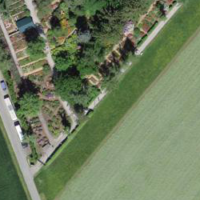
EUNIS habitat code: 52
Species observed at this site:
Phylloscopus collybita
Corvus corone
Cyanistes caeruleus
Parus major
Chloris chloris
Erithacus rubecula
Dendrocopos major
Fringilla coelebs
Regulus ignicapilla
Buteo buteo
Lamium galeobdolon
Sylvia atricapilla
Carduelis carduelis
Turdus merula